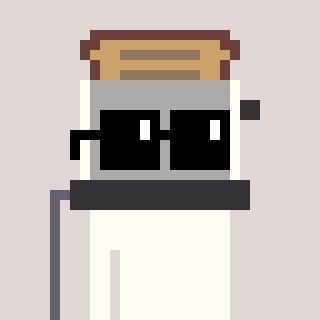
a pixel art character with square black sunglasses, a toaster-shaped head and a red-colored body on a warm background